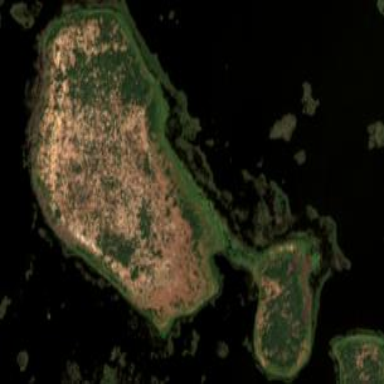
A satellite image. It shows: Island covered with scrub vegetation.